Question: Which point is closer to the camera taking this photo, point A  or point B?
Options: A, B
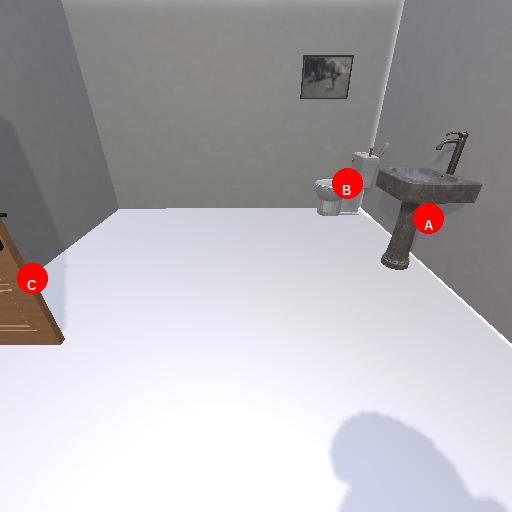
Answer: A